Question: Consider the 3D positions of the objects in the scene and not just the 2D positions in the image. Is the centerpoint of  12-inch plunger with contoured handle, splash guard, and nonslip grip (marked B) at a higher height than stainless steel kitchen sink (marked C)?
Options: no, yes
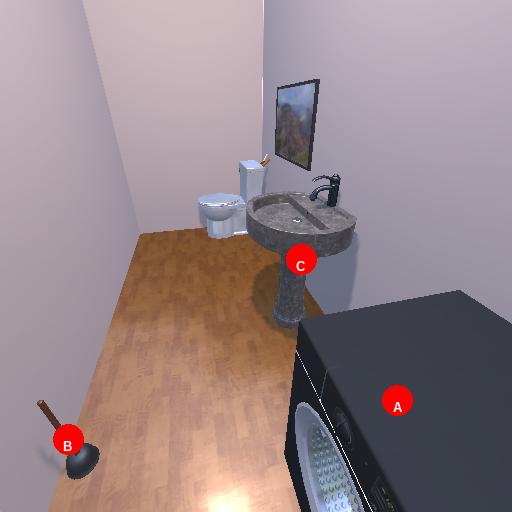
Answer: no